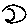
Label: moon